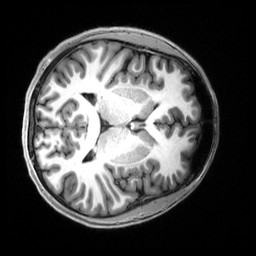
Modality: T1w
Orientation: axial
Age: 19
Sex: female
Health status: healthy
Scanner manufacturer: siemens
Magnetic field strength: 3 T
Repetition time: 2.5 s
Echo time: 0.00222 s